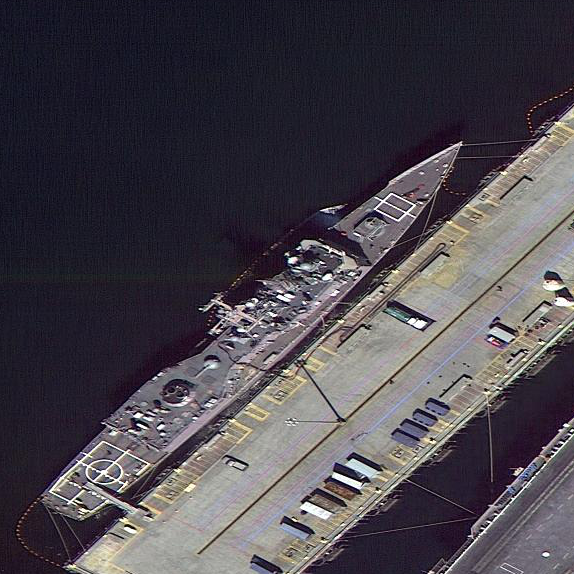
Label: Ticonderoga-class_cruiser